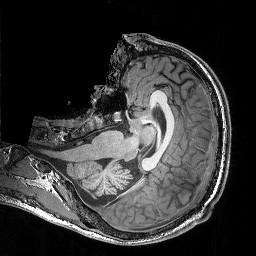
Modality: T1w
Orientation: axial
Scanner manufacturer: siemens
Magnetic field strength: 3 T
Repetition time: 0.02 s
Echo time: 0.005 s